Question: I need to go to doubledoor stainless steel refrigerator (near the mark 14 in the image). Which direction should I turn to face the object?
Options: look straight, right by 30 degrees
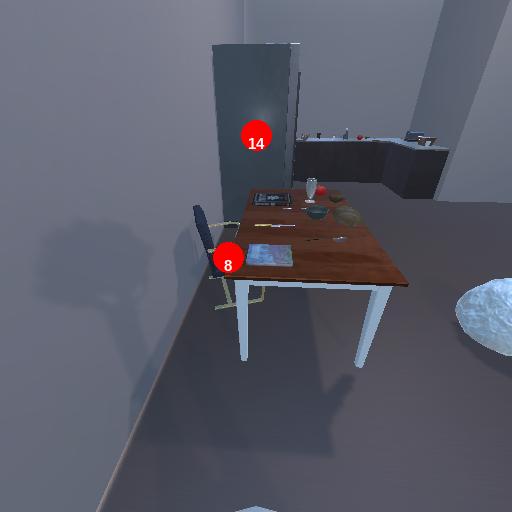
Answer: look straight